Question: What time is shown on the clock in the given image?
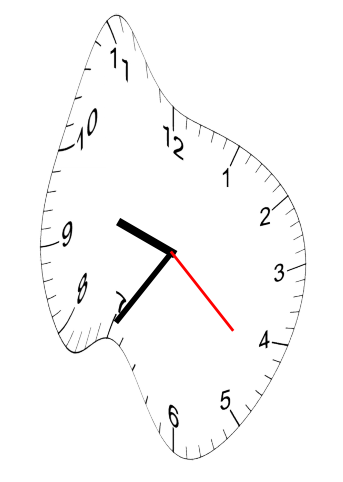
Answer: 09:35:22